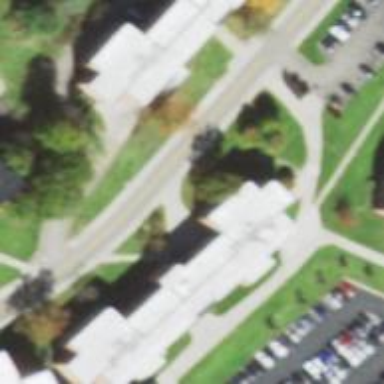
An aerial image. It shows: Dormitory building.